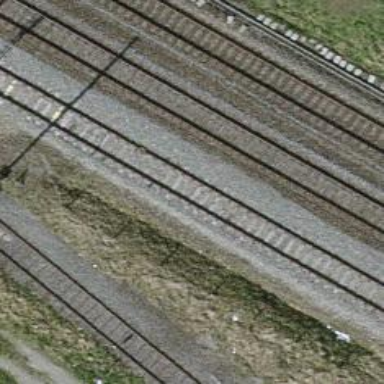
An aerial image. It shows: Railway signal.